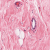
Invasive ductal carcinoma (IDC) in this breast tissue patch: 0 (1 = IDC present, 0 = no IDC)